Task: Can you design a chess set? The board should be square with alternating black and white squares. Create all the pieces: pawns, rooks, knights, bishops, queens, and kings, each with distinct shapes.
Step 1708:
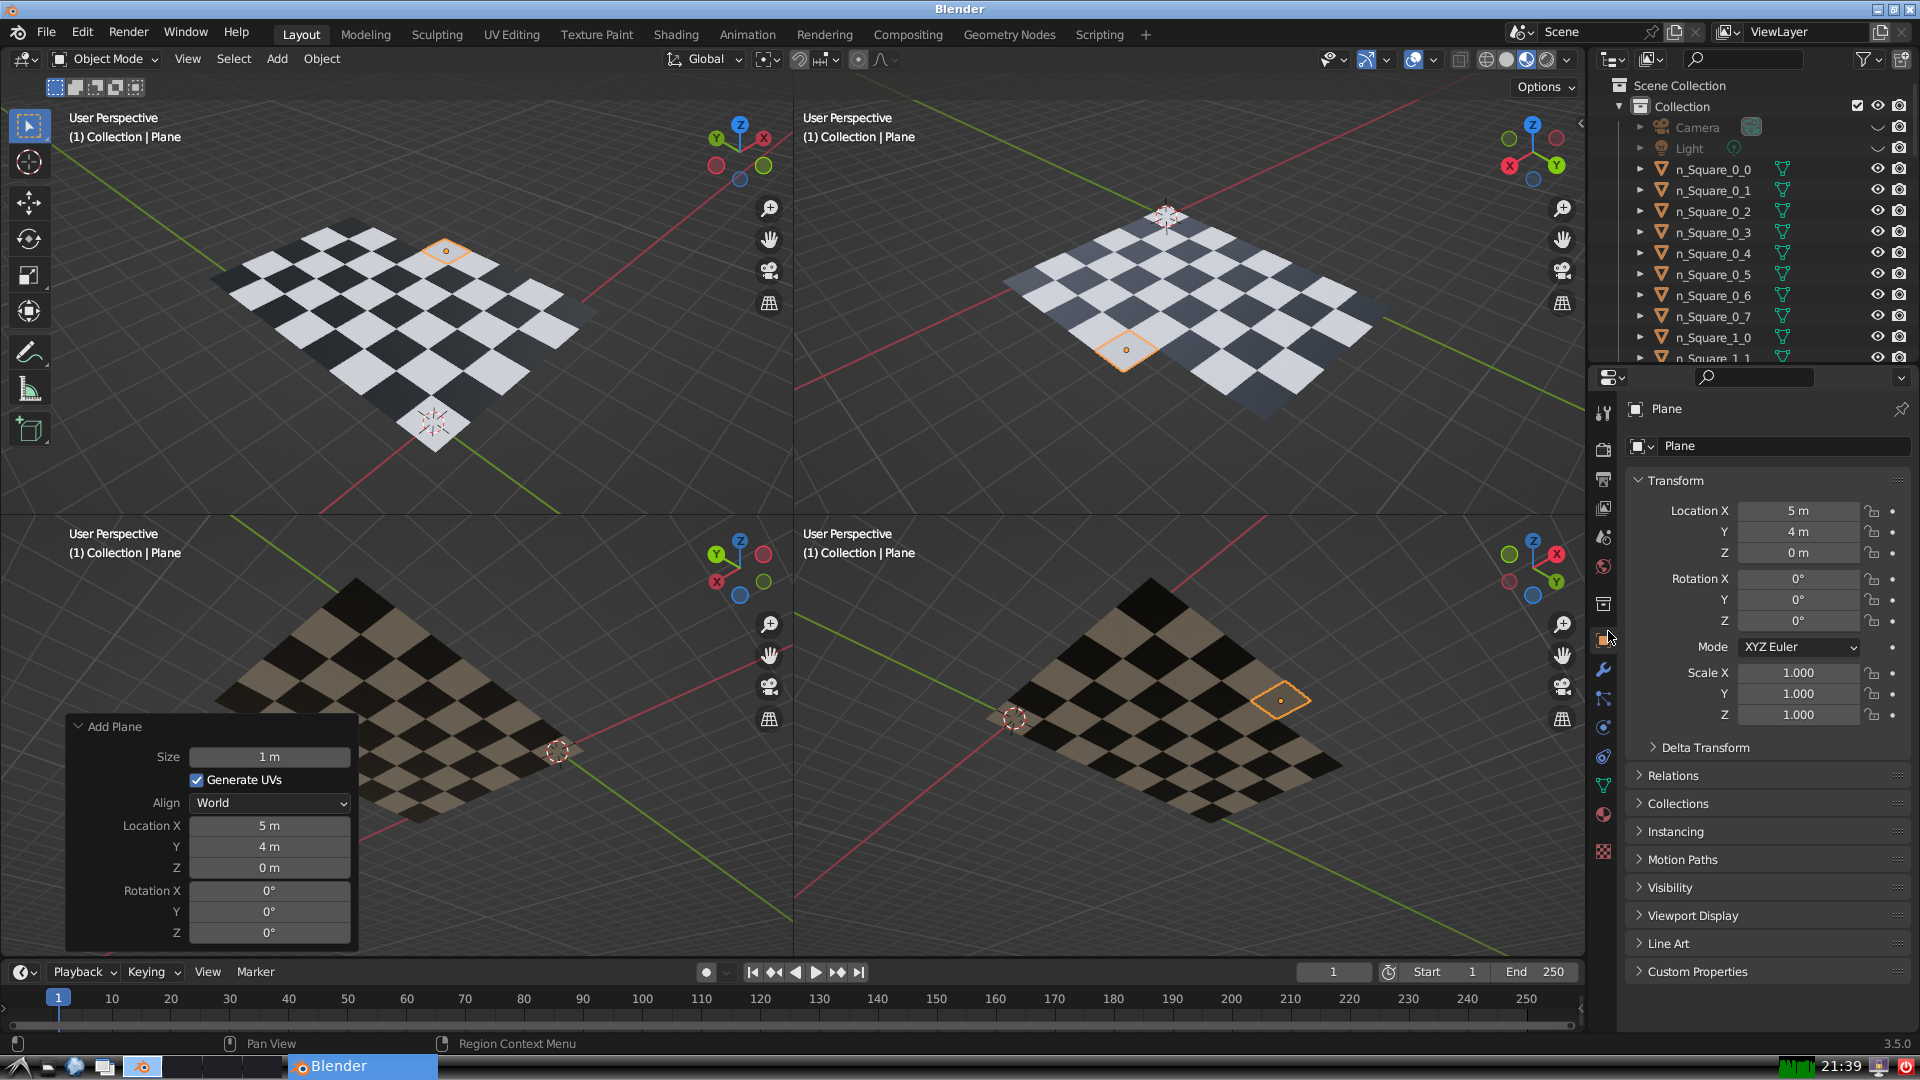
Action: {"mouse_move": [1732, 445]}